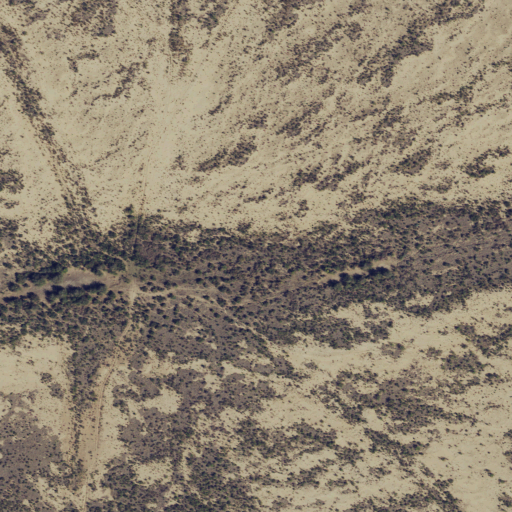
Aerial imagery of valley in Texas named Hole in the Ground Draw containing only shrub